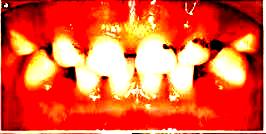
Condition: hypodontia